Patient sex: M
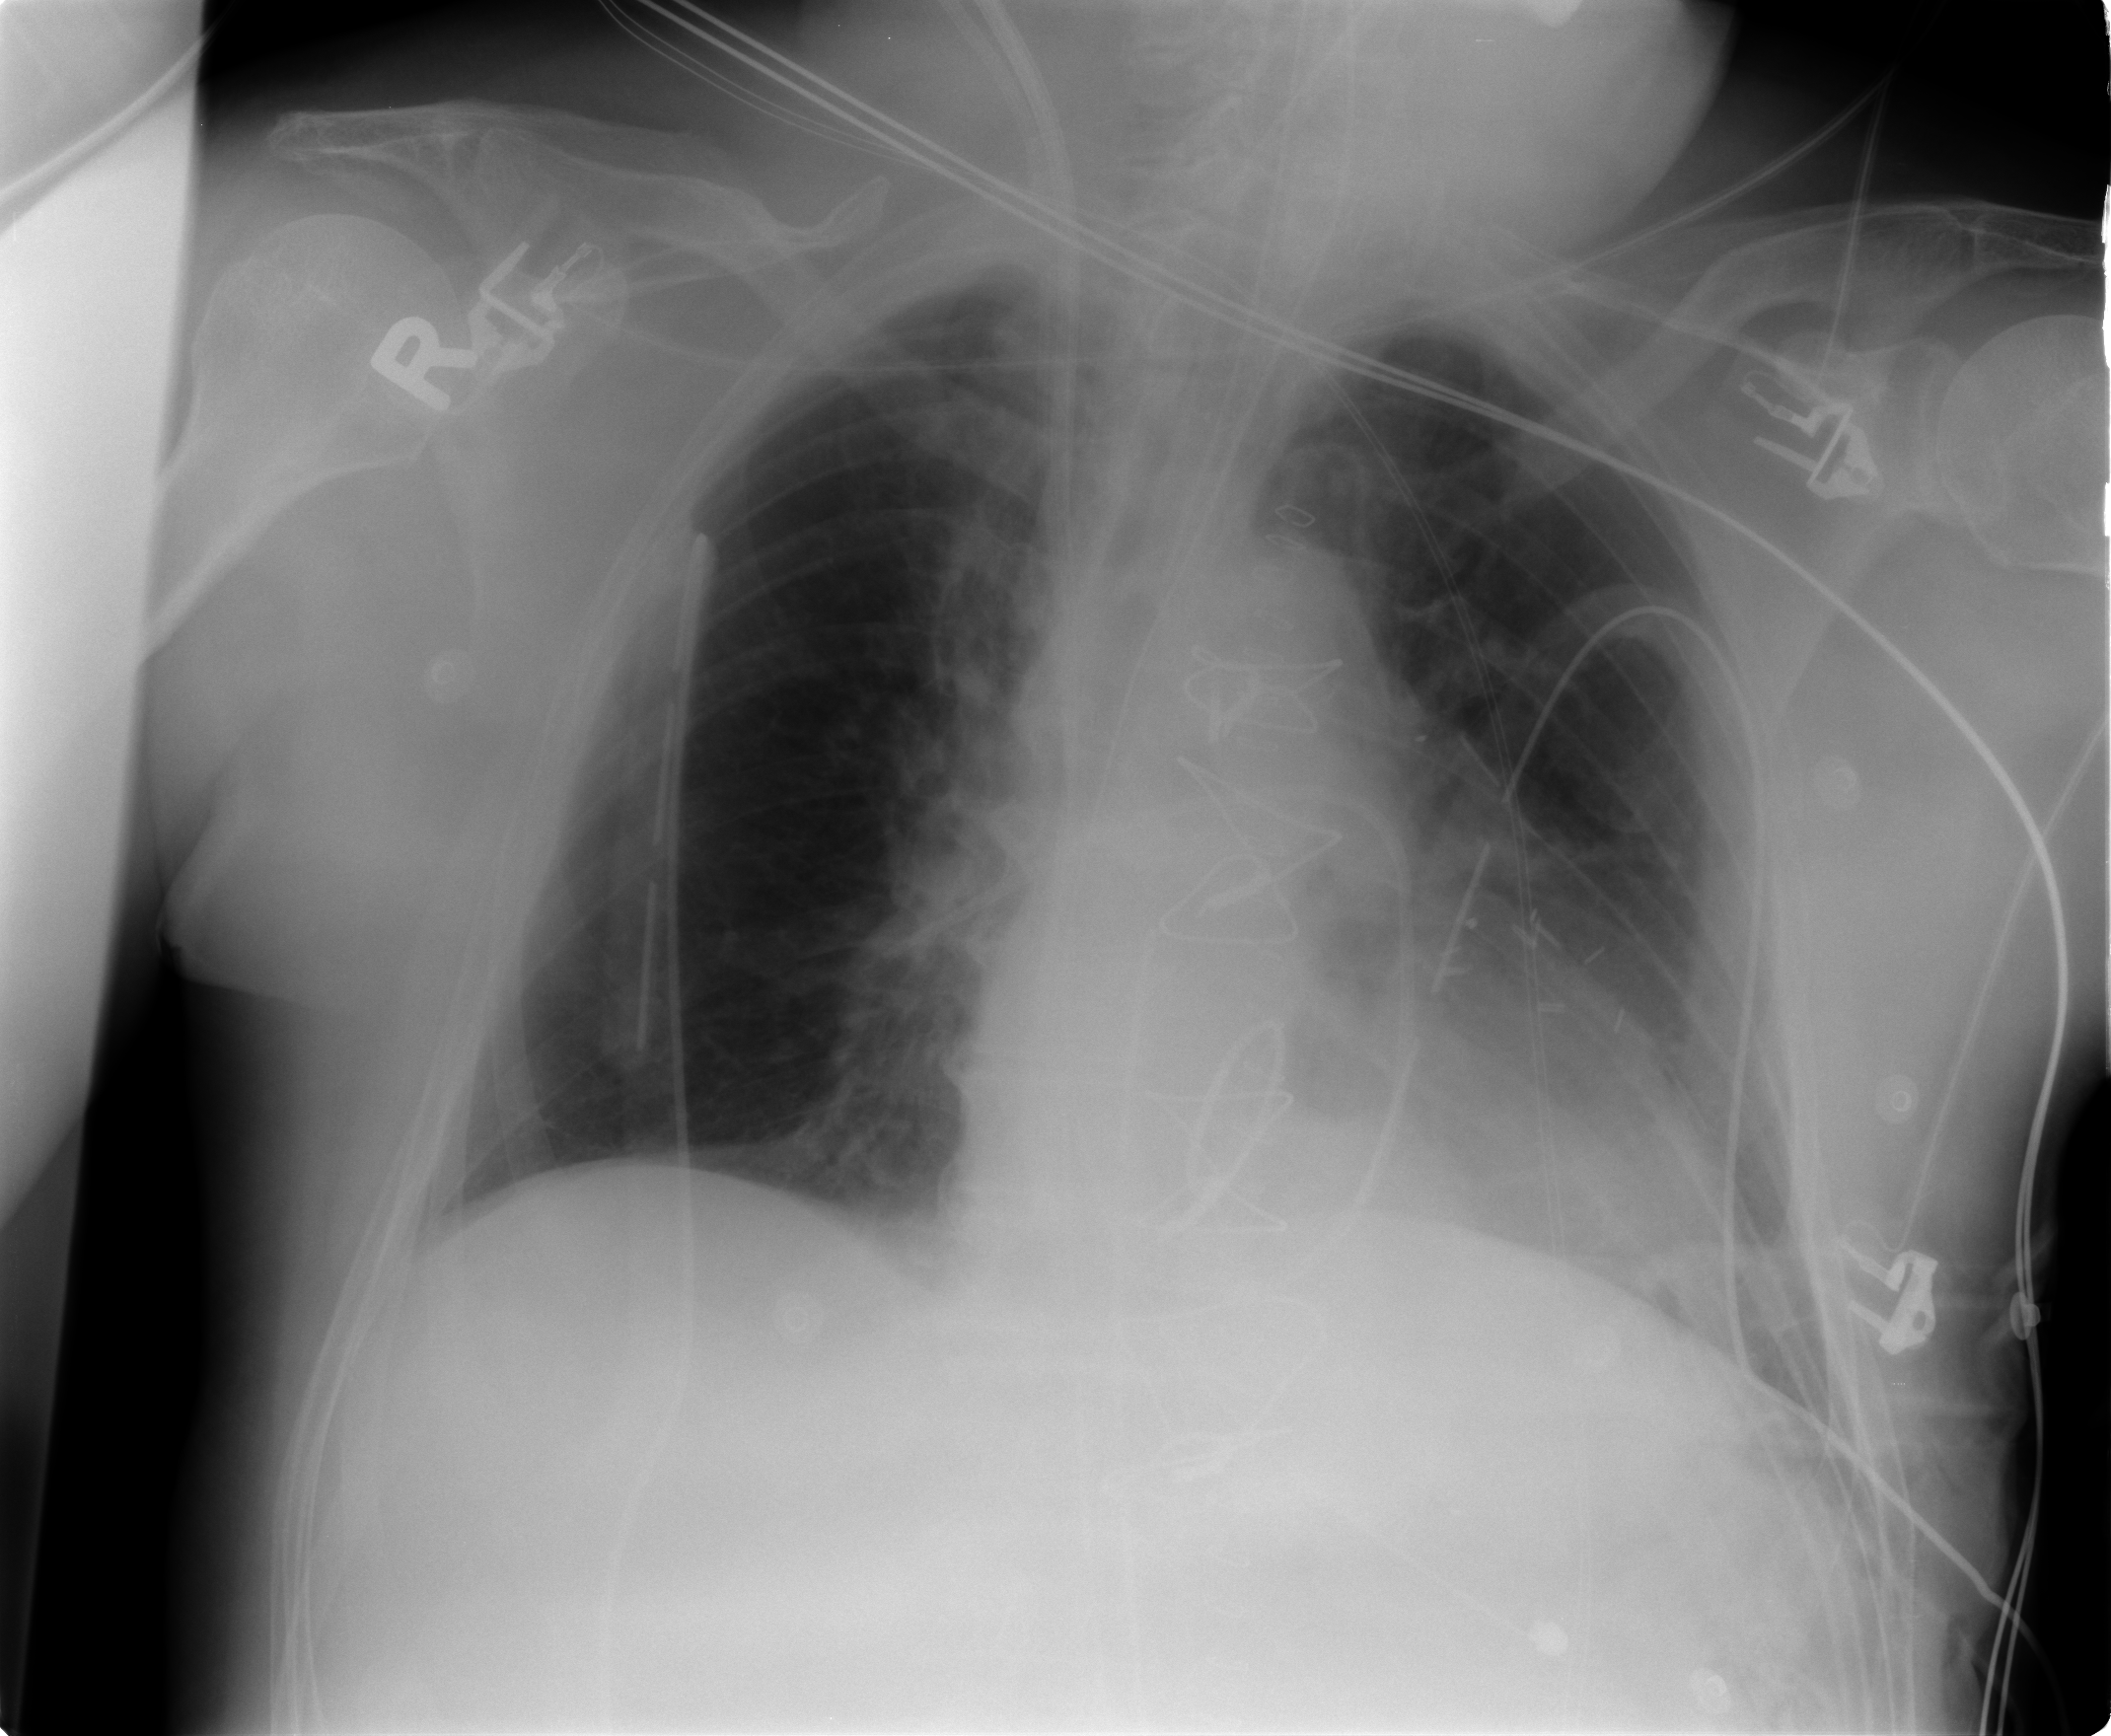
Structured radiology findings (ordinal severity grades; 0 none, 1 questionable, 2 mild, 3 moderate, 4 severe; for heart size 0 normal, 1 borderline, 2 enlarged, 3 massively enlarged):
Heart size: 2
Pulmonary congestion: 1
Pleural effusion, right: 0
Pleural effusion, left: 0
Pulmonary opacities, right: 0
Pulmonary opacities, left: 0
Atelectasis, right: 1
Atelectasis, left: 1